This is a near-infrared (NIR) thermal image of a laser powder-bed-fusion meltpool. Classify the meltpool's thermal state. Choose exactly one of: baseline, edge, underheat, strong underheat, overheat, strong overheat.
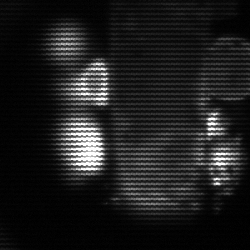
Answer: strong underheat